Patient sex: M
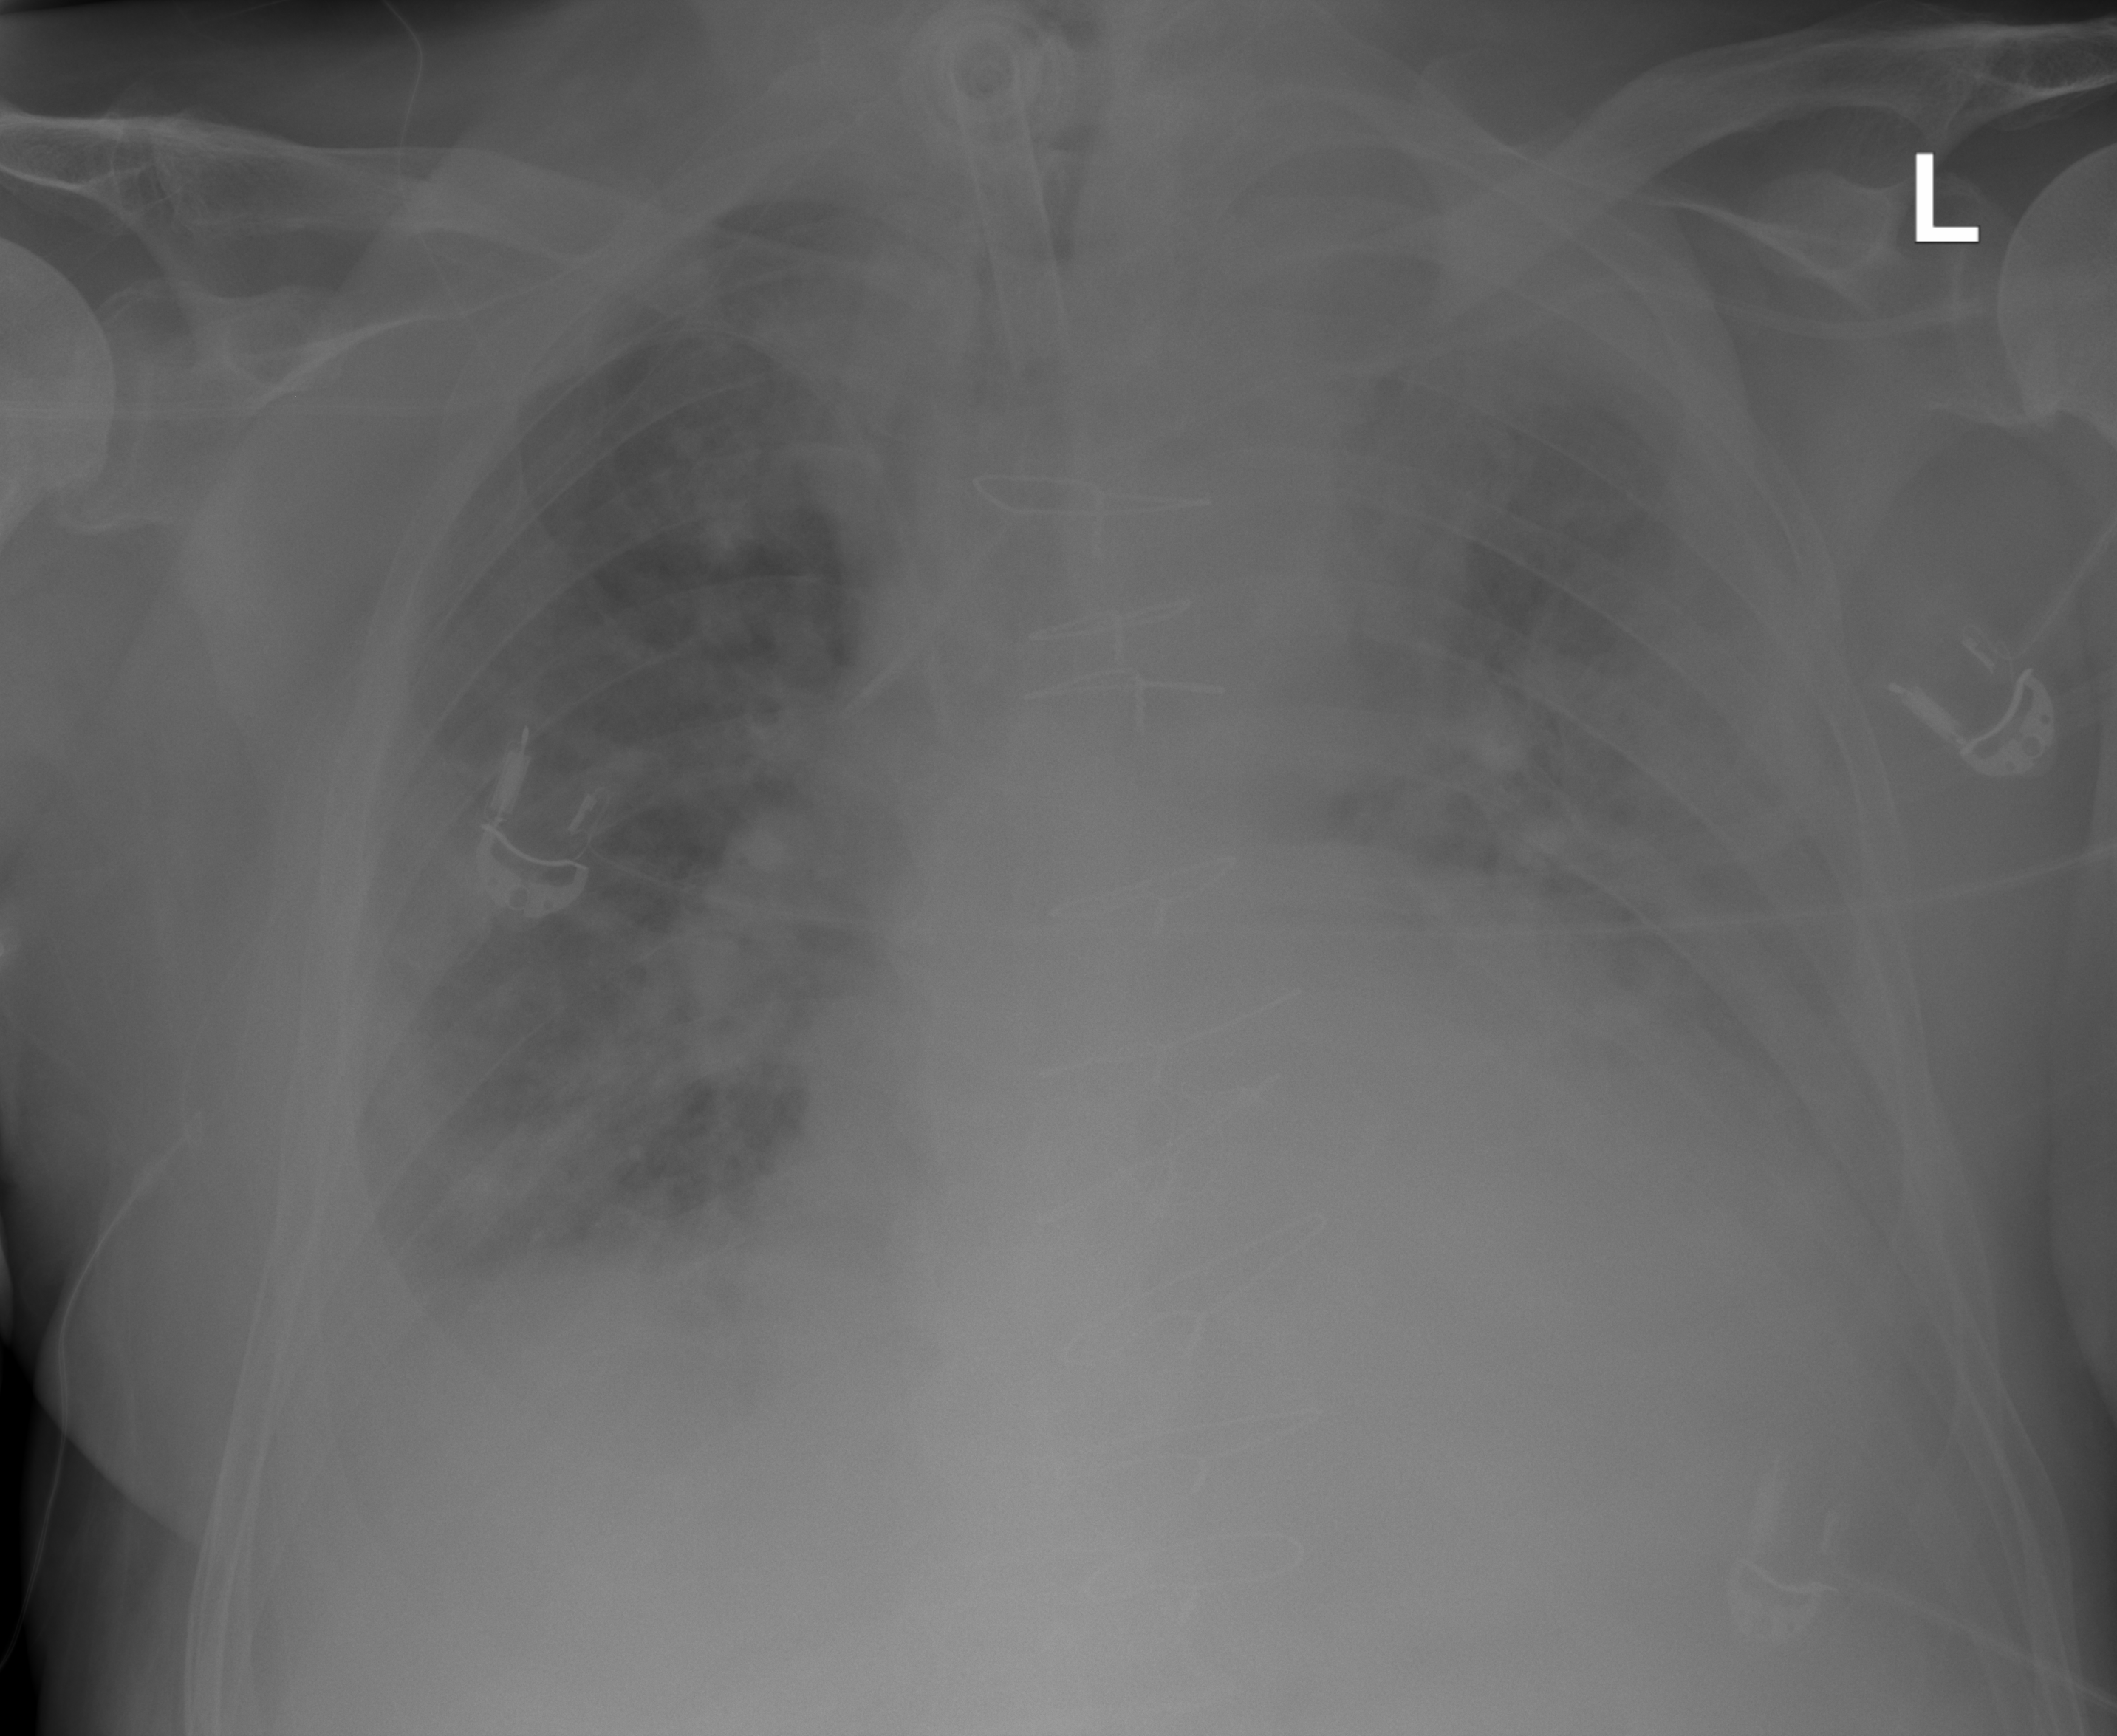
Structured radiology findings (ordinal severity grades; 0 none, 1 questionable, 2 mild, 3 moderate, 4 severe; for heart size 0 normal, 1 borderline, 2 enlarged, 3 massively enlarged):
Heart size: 2
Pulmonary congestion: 2
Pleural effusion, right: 2
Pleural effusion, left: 3
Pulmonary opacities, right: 3
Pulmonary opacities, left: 3
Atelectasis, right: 2
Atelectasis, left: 2